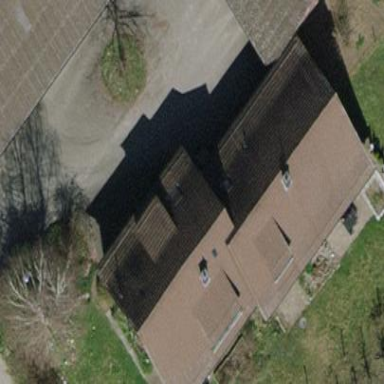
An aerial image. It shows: Building with tiled roof.